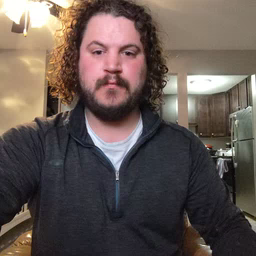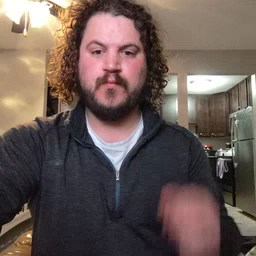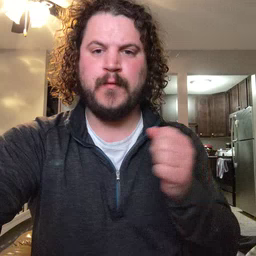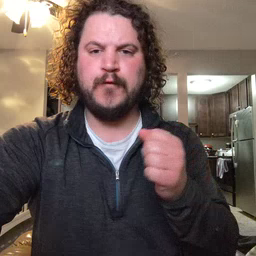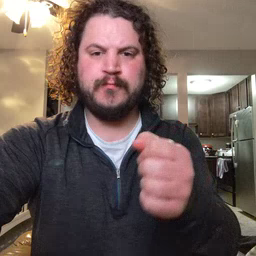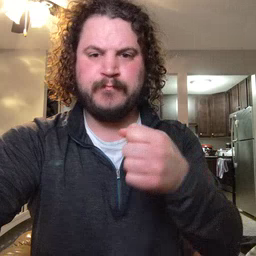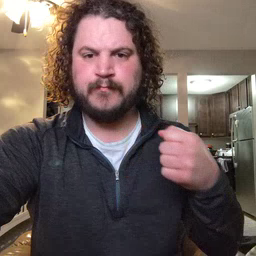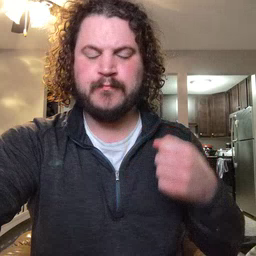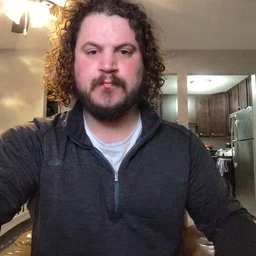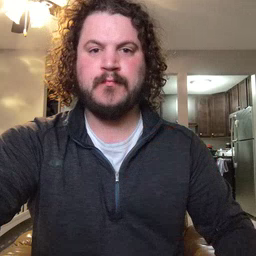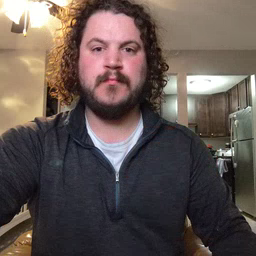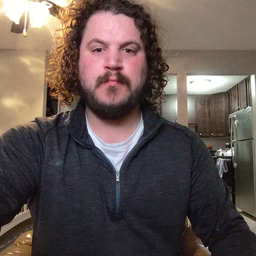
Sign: refrigerator